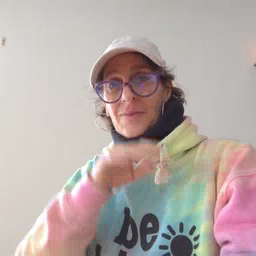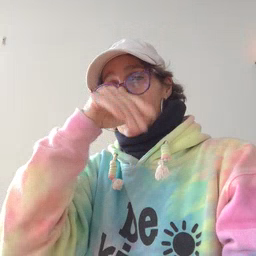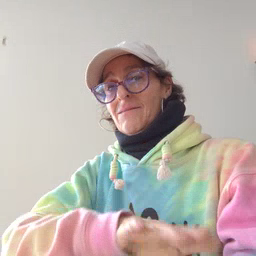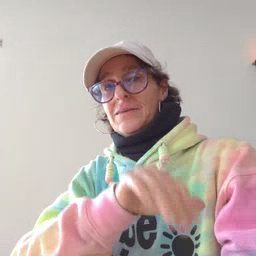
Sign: elephant